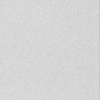
Label: dusty